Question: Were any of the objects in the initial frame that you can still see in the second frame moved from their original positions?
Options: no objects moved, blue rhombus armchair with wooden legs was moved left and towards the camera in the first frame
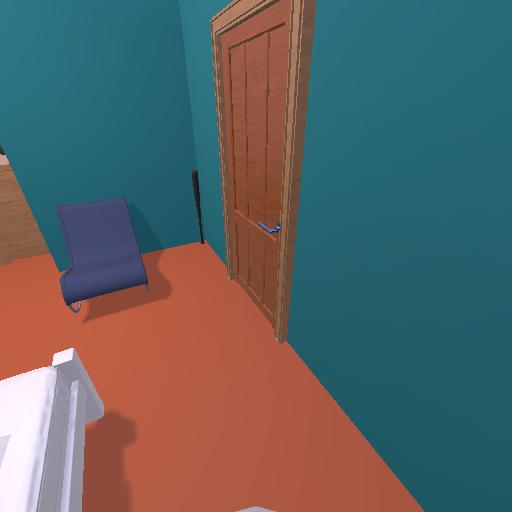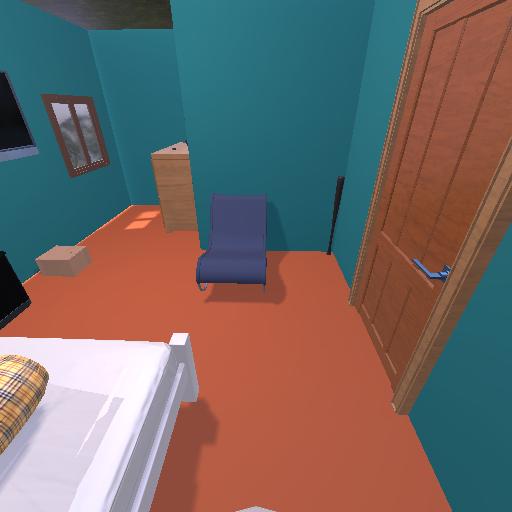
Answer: no objects moved